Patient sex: M
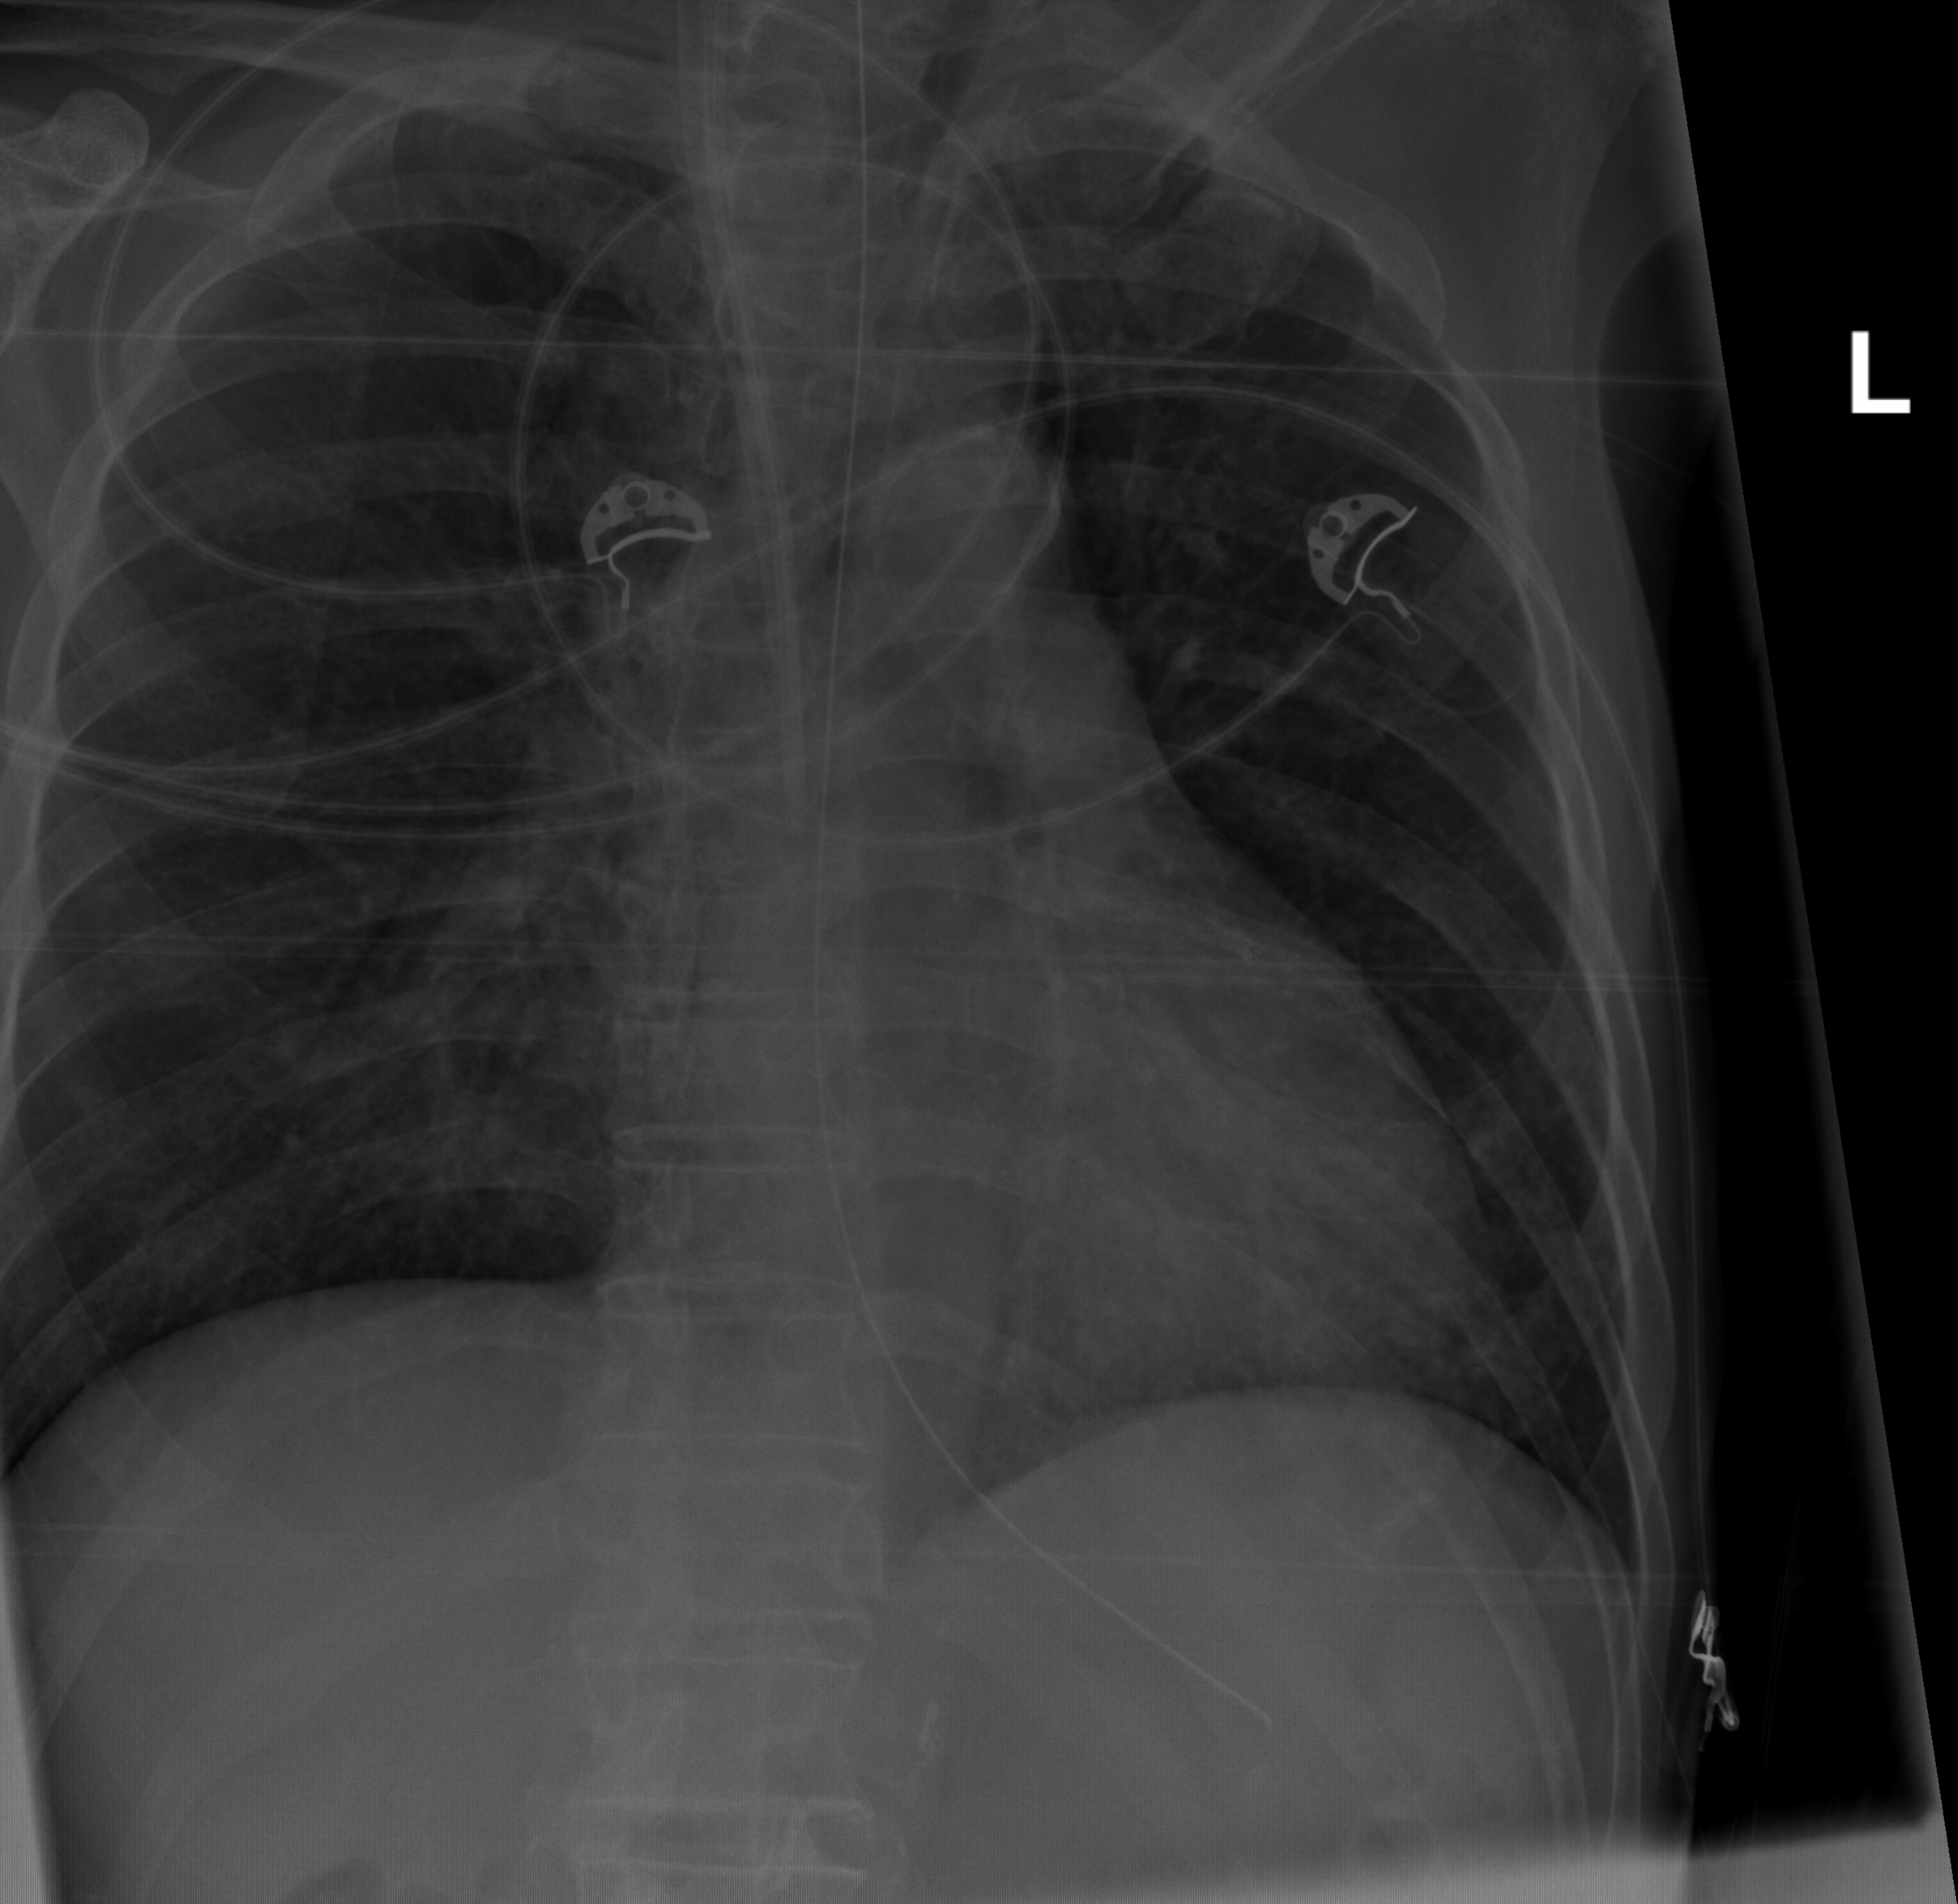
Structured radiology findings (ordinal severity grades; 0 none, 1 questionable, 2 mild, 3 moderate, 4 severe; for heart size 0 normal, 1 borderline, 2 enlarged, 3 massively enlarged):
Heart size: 0
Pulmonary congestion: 0
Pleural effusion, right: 0
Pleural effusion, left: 0
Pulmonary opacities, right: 1
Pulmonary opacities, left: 2
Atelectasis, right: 0
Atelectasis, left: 2